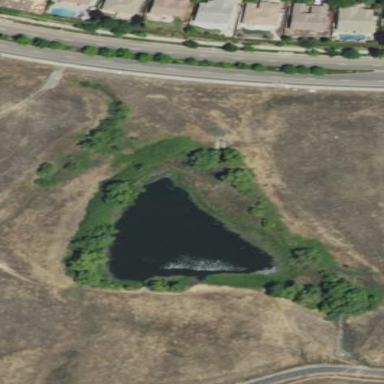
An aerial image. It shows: Pond with natural water.